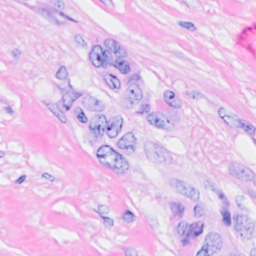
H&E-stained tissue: Breast